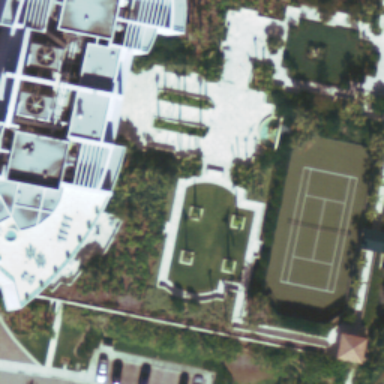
A small tennis court with some plants and buildings beside .